Question: Let's say I have this 'data.frame':
'''
my.df <- data.frame(mean = c(0.045729661,0.030416531,0.043202944,0.025600973,0.040526913,0.046167044,0.029352414,0.021477789,0.027580529,0.017614864,0.020324659,0.027547972,<PHONE>,0.030804717,0.021502093,0.008342398,0.<PHONE>,0.022386184,0.030849534,0.017291356,0.030957321,0.<PHONE>,0.016945678,0.014143042,0.026686185,0.020877973,0.028612298,0.013227244,0.010710895,0.024460647,0.<PHONE>,0.019832982,0.031858501,0.022194059,0.030575241,0.024632496,0.040815748,0.025595652,0.023839083,0.026474704,0.033000706,0.044125751,0.<PHONE>,0.025724641,0.020767752,0.026480009,0.016794441,0.<PHONE>), std.dev = c(0.007455271,0.006120299,0.008243454,0.005552582,0.006871527,0.008920899,0.007137174,0.<PHONE>,0.007439398,0.005265133,0.006180637,0.008312494,0.006628951,0.005956211,0.008532386,0.<PHONE>,0.005741645,0.005876588,0.006640122,0.005339993,0.008842722,0.006246828,0.005532832,0.005594483,0.007268493,0.006634795,0.008287031,0.<PHONE>,0.004479003,0.006333063,0.<PHONE>,0.006226441,0.009681048,0.006457784,0.006045368,0.006293256,0.008062195,0.<PHONE>,0.008160441,0.006830088,0.008095485,0.006665062,0.007437581,0.008599525,0.008242957,0.006379928,0.007168385,0.004643819), parent.origin = c("paternal","paternal","paternal","paternal","paternal","paternal","maternal","maternal","maternal","maternal","maternal","maternal","paternal","paternal","paternal","paternal","paternal","paternal","maternal","maternal","maternal","maternal","maternal","maternal","maternal","maternal","maternal","maternal","maternal","maternal","paternal","paternal","paternal","paternal","paternal","paternal","maternal","maternal","maternal","maternal","maternal","maternal","paternal","paternal","paternal","paternal","paternal","paternal"), group = c("F1r:M","F1r:M","F1r:M","F1r:M","F1r:M","F1r:M","F1r:M","F1r:M","F1r:M","F1r:M","F1r:M","F1r:M","F1r:F","F1r:F","F1r:F","F1r:F","F1r:F","F1r:F","F1r:F","F1r:F","F1r:F","F1r:F","F1r:F","F1r:F","F1i:M","F1i:M","F1i:M","F1i:M","F1i:M","F1i:M","F1i:M","F1i:M","F1i:M","F1i:M","F1i:M","F1i:M","F1i:F","F1i:F","F1i:F","F1i:F","F1i:F","F1i:F","F1i:F","F1i:F","F1i:F","F1i:F","F1i:F","F1i:F"), replicate = c(1,2,3,4,5,6,1,2,3,4,5,6,1,2,3,4,5,6,1,2,3,4,5,6,1,2,3,4,5,6,1,2,3,4,5,6,1,2,3,4,5,6,1,2,3,4,5,6))
'''
Which I plot using 'ggplot2' as follows:
'''
library(ggplot2)
p1 <- ggplot(data = my.df, aes(factor(replicate), color = factor(parent.origin)))
p1 <- p1 + geom_boxplot(aes(fill = factor(parent.origin),lower = mean - std.dev, upper = mean + std.dev, middle = mean, ymin = mean - 3*std.dev, ymax = mean + 3*std.dev), position = position_dodge(width = 0), width = 0.5, alpha = 0.5, stat="identity") + facet_wrap(~group, ncol = 4)+scale_fill_manual(values = c("red","blue"),labels = c("maternal","paternal"),name = "parental allele")+scale_colour_manual(values = c("red","blue"),labels = c("maternal","paternal"),name = "parental allele")
p1 <- p1 + theme_bw() + theme(plot.background = element_rect(fill = 'white', colour = 'white'), panel.grid.major = element_blank(), panel.grid.minor = element_blank(), legend.position = "none") + theme(strip.background=element_rect(fill="white"))
'''
which gives this plot:

My question is whether it is possible to specify the color of the box midlines (but only the midlines) in both the plot and the legend (say to be black).
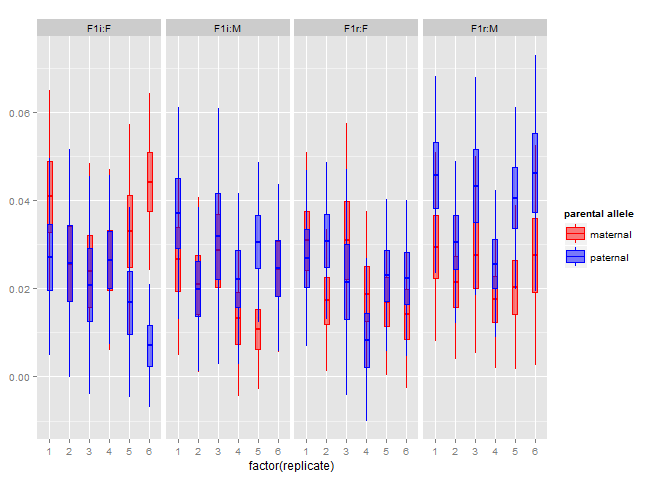
Answer: Workaround could be to use 'geom_errorbar()' and set the 'ymin' and 'ymax' values to 'mean'. Then change color to black. With argument 'show_guide=TRUE' you will get black lines also in legend. Playing with 'width=' argument allows to get width of lines the same as for boxes.
'''
+ geom_errorbar(aes(ymin=mean,ymax=mean,group=factor(parent.origin)),
color="black",width=0.15,show_guide=TRUE)
'''